Question: I encountered a problem where the legend box is not automatically sized as the font size changes.
'''
x = [1 4 6 8 0 2 4 7 8]
plot(x)
lngd = legend('Nov 5, 2010 09:00 - 09:01');
set(lngd, 'interpreter','latex', 'fontsize', 10);
'''
generates the following graph

My are
- 'set(lngd, 'interpreter','latex', 'fontsize', 10, [0 0 10 10]);'- 'set(lngd, 'southeast', 'interpreter','latex', 'fontsize', 10);'
How may I fix these two problems?
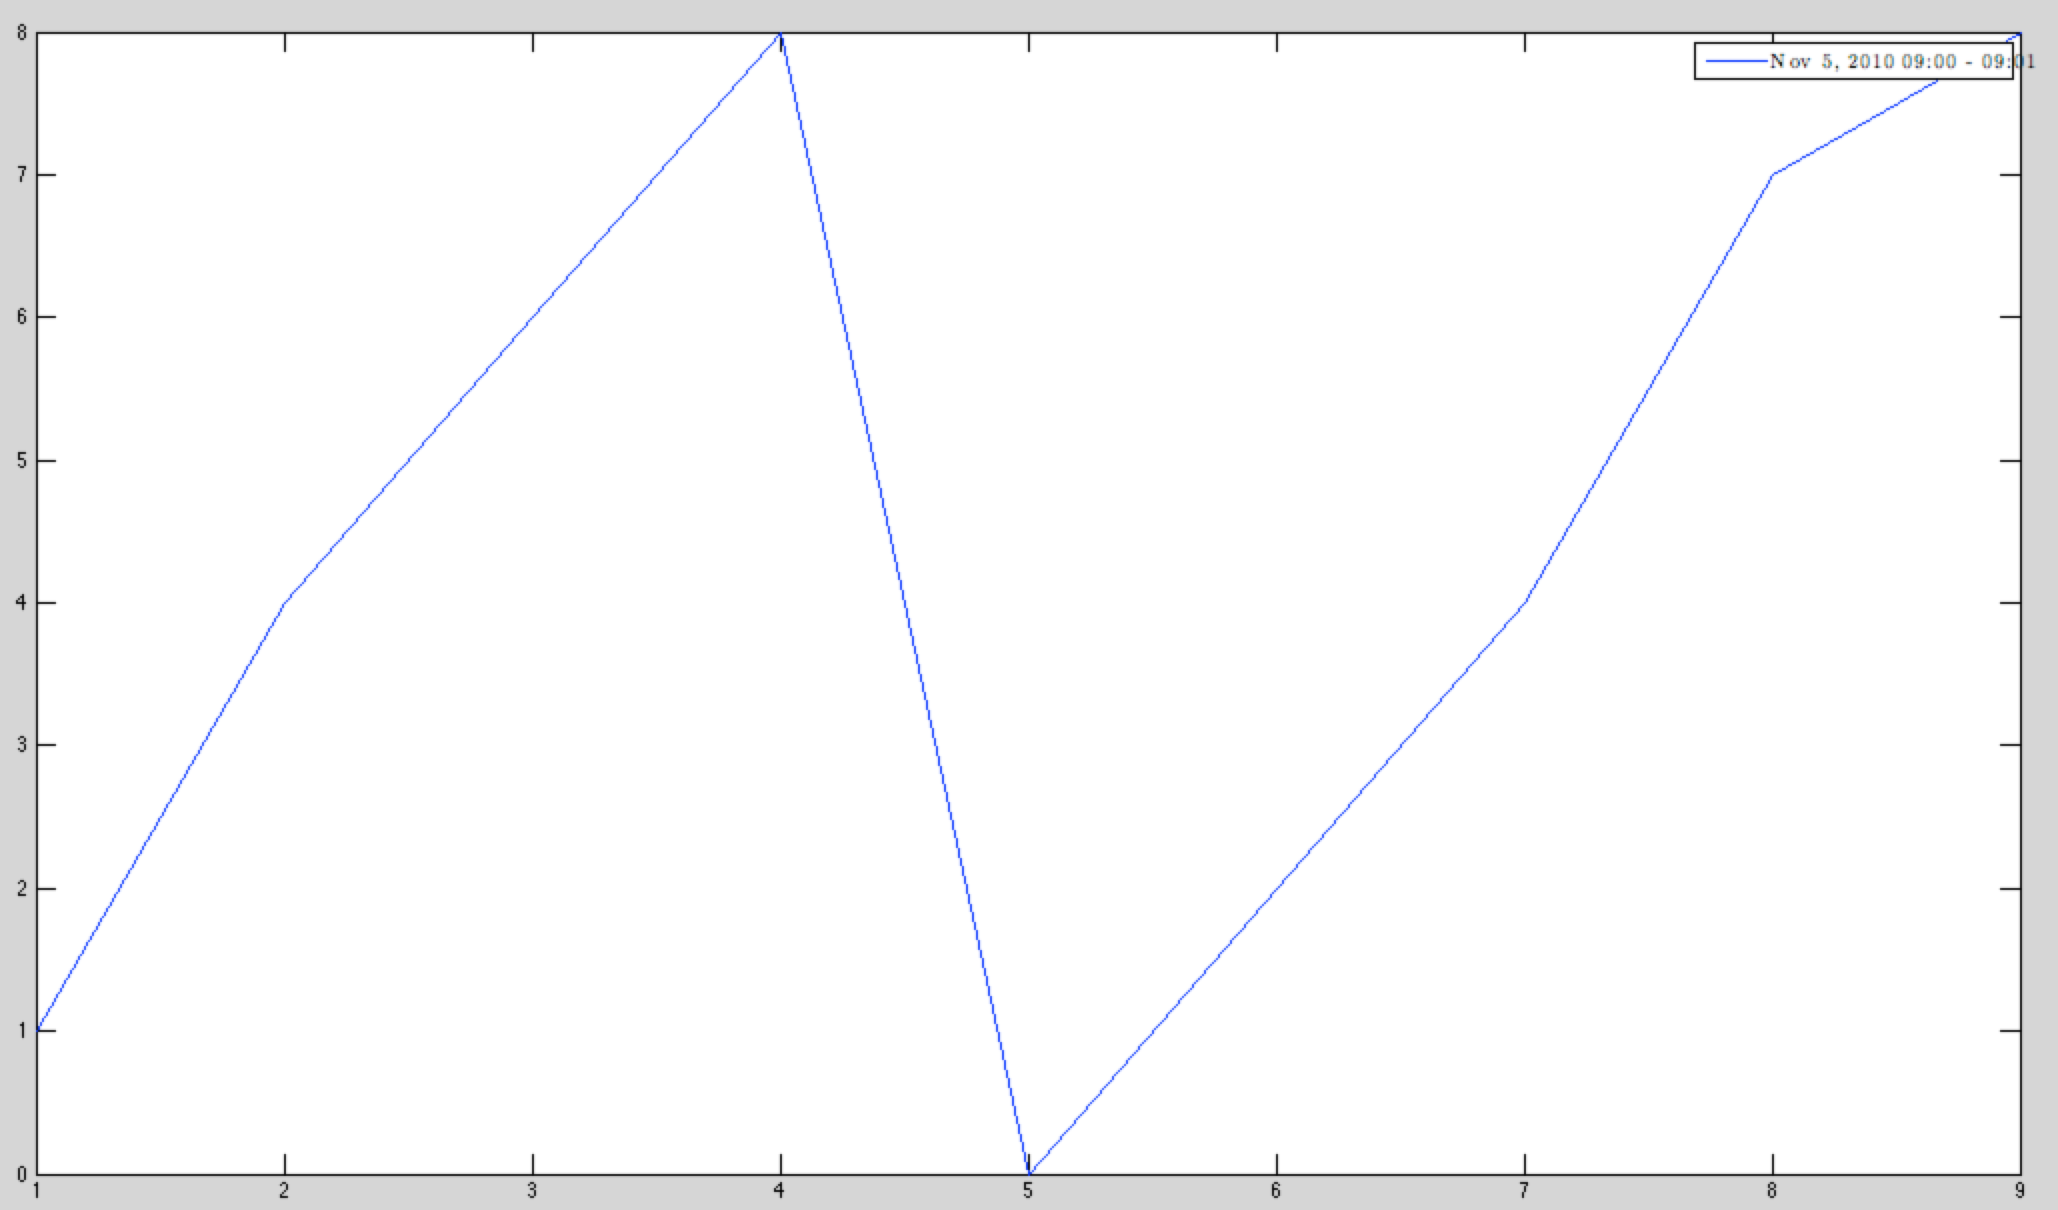
Answer: Is there any particular reason that you use ''interpreter', 'latex''? It seems to mess with the boxing of the legend for some MATLAB. You can try to manually change the legend box position and size by setting the 'Position' variable.
'''
x = [1 4 6 8 0 2 4 7 8]
plot(x)
lngd = legend('Nov 5, 2010 09:00 - 09:01');
set(lngd, 'fontsize', 10, 'interpreter','latex','Position', [0.55,0.15,0.35,0.08]);
'''
The 'Position' vector is '[left,bottom,width,height]' of the box in 0~1 range.